The picture encodes a bearing's raw vibration samples as pixel intensities in a 2-D grid. What is the most likely bearing condition (normal, inner_race, outer_race, ball)?
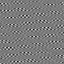
Answer: outer_race